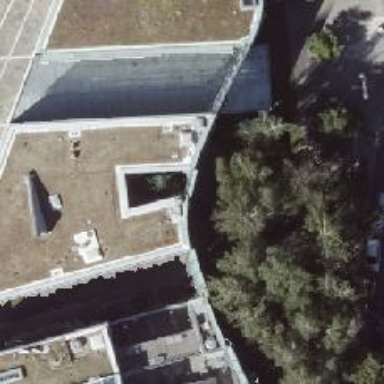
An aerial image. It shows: Embassy building.